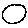
Label: moon